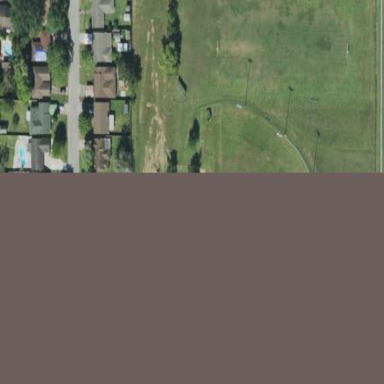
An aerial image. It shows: Baseball pitch for leisure land.